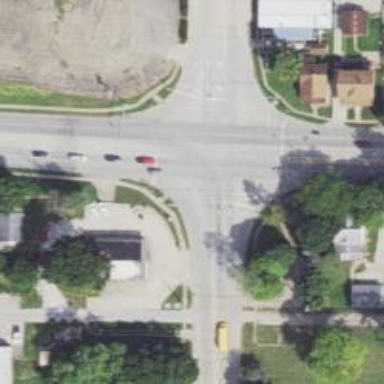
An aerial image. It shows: Marked crossing on the road.